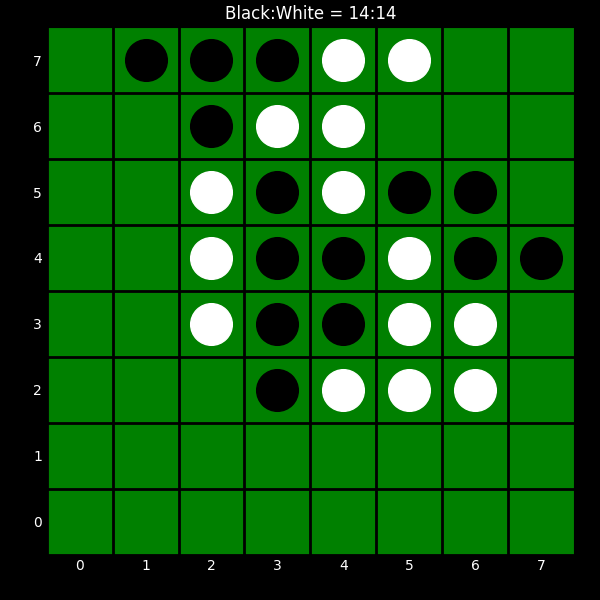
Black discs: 14
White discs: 14